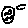
Label: moon